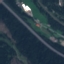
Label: Highway